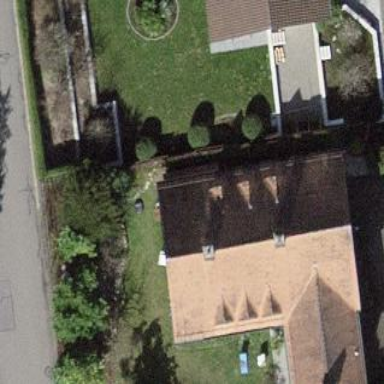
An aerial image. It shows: Residential building.